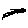
Label: car